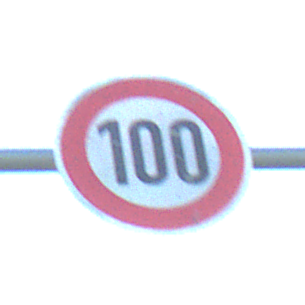
Verkehrszeichen: Geschwindigkeit100
Umgebung: Outdoor, Nature
Tageszeit: MorningAfternoon
Wetter: Clear
Licht: Natural
Jahreszeit: NotSpecified
Kontrast: HighContrast